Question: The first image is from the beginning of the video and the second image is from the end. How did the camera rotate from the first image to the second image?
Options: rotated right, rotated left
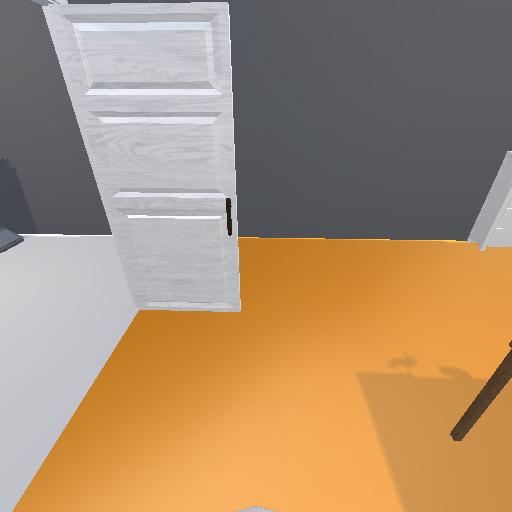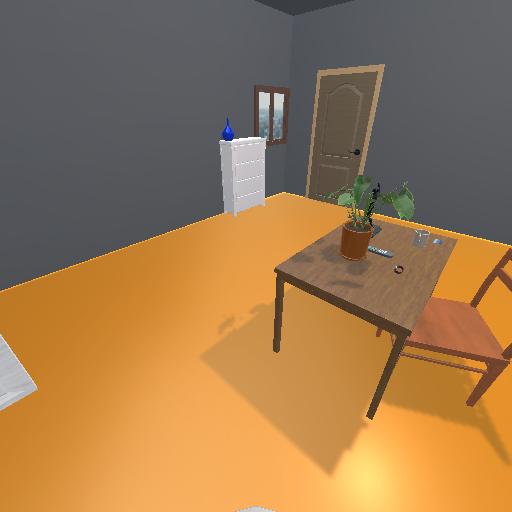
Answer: rotated right